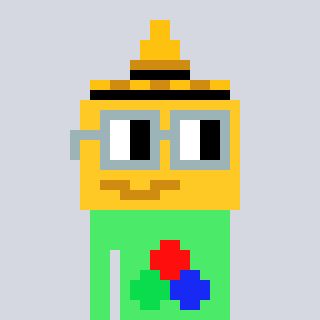
a pixel art character with square dark gray glasses, a mustard-shaped head and a teal-colored body on a cool background